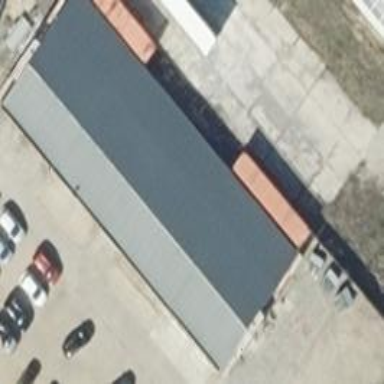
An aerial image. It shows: Car shop.